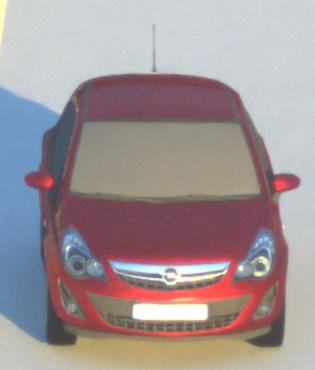
Make: Opel
Model: Corsa 1.2
Detailed model: Corsa (D)
Model produced from: 2011/01
Model produced until: 2014/08
Doors: 3
Color: red
Road condition: dry road
Daytime: sunrise or sunset
Contrast: medium contrast